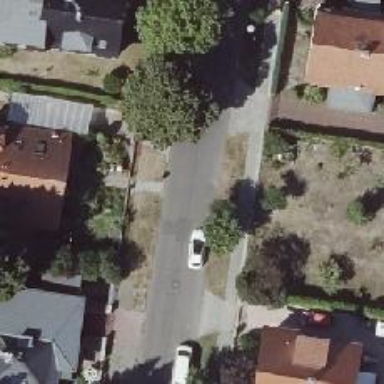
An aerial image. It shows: Footway.